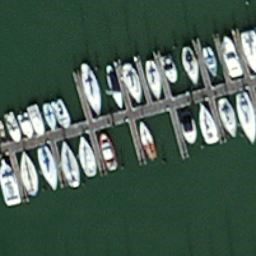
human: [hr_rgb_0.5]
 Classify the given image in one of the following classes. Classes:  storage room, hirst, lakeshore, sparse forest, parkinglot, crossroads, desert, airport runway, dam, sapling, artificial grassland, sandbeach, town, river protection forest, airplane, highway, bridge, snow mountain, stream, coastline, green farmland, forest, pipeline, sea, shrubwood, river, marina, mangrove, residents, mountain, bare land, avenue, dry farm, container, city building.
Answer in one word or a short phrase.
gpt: marina